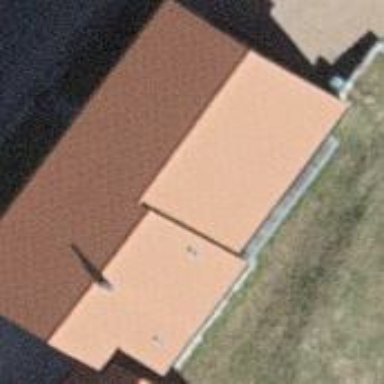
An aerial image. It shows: Simple and straightforward house.